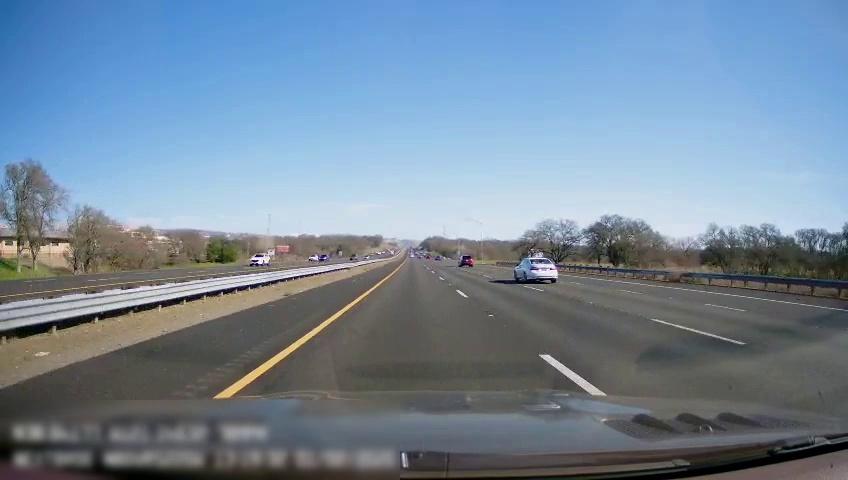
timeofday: Day
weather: Sunny
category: Drivable Space
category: Drivable Space
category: Vehicles | SUV
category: Vehicles | SUV
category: Vehicles | SUV
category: Vehicles | SUV
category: Vehicles | Car
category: Vehicles | Car
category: Lanes | Opposite Lane
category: Lanes | Opposite Lane
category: Lanes | Current Lane
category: Lanes | Current Lane
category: Lanes | Alternate Lane
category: Lanes | Alternate Lane
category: Lanes | Alternate Lane